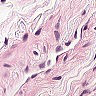
Metastatic tissue present: no